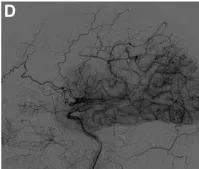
Lateral. Views, late arterial phase, demonstrating collateralization to the MCA and ACA territories.
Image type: radiology (x_ray)